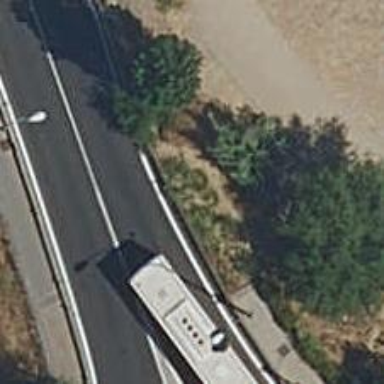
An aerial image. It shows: Guard rail as barrier.